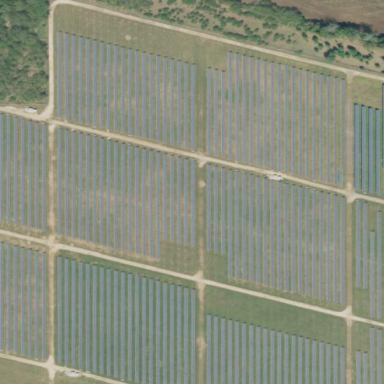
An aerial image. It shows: Solar power generator using photovoltaic method with solar photovoltaic panel types.